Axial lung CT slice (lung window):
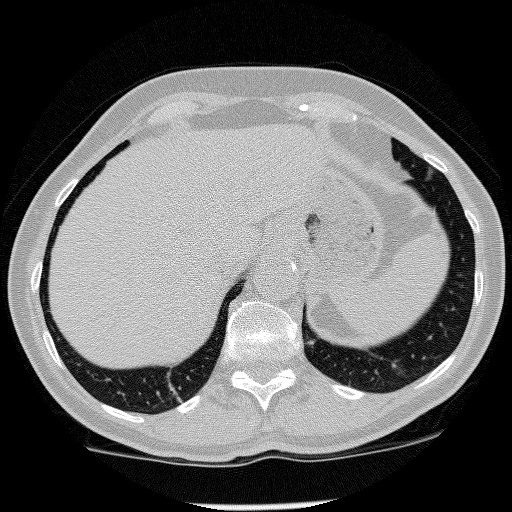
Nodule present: no